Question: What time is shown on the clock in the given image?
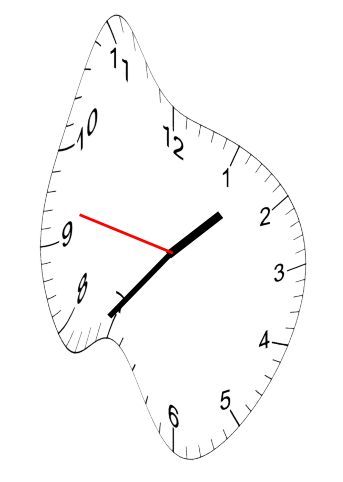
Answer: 01:36:47